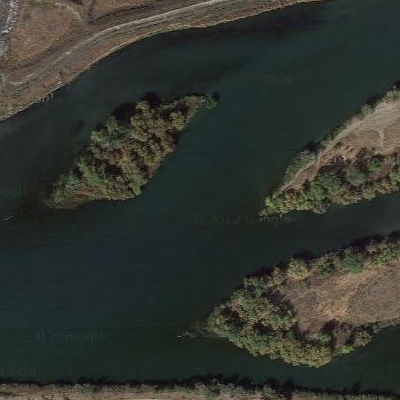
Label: dRiverLake